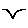
Label: bird